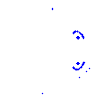
Particle: proton